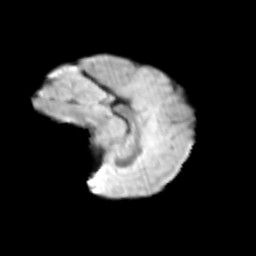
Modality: T2w
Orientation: sagittal
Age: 10
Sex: female
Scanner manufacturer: siemens
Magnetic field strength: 3 T
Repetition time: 3.8 s
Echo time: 0.07 s